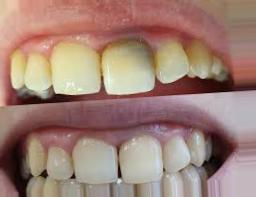
Condition: Tooth Discoloration